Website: home-depot
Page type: delivery-shipping
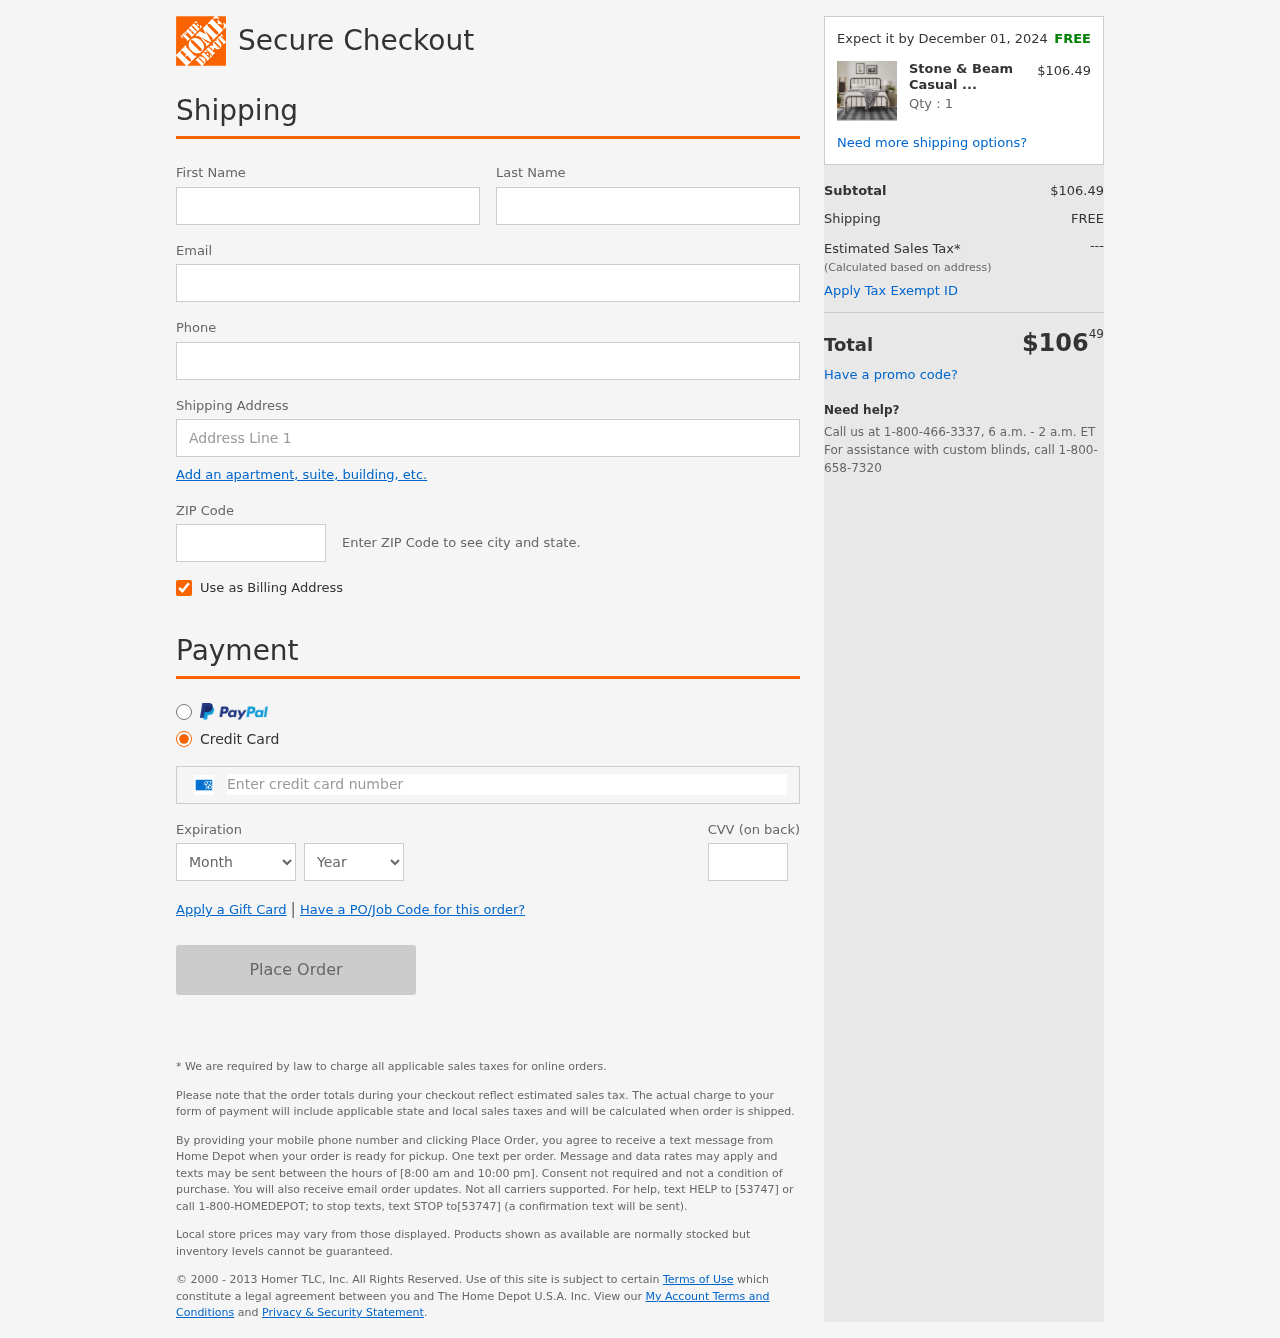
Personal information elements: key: PII_CARD_CVV
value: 5387
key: PII_CARD_EXPIRY_MONTH
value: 06
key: PII_CARD_EXPIRY_YEAR
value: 30
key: PII_CARD_NUMBER
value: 3737 5029 2578 068
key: PII_EMAIL
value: bryan.diaz@hotmail.com
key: PII_FIRSTNAME
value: Bryan
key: PII_LASTNAME
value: Diaz
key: PII_PHONE
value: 5893875647
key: PII_POSTCODE
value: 38965
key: PII_STREET
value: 51115 Beverly Summit Suite 195
Product elements: key: PRODUCT1_NAME
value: Stone & Beam Casual Plaid Rug
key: PRODUCT1_PRICE
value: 106.49
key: PRODUCT1_QUANTITY
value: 1
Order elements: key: ORDER_DELIVERY_DATE
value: Expect it by December 01, 2024
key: ORDER_SUBTOTAL
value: $106.49
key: ORDER_SHIPPING_COST
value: FREE
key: ORDER_TOTAL
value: $10649